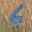
Label: 6